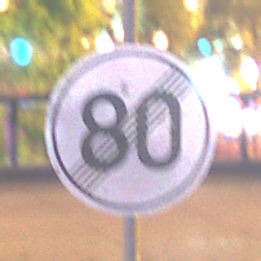
Verkehrszeichen: EndeGeschwindigkeit80
Umgebung: Outdoor, Urban
Tageszeit: Night
Wetter: PartlyCloudy
Licht: Natural
Jahreszeit: NotSpecified
Kontrast: HighContrast